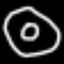
Label: donut